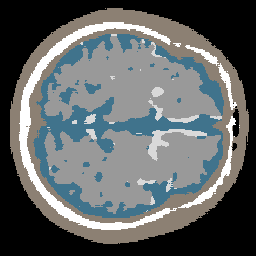
Label: no_lesion